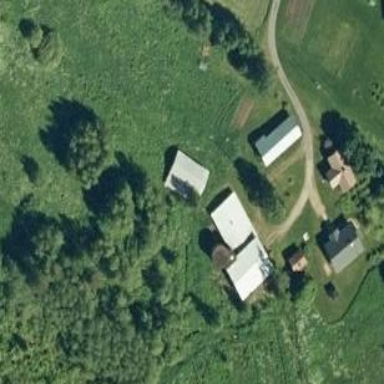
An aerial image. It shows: Farmyard area.